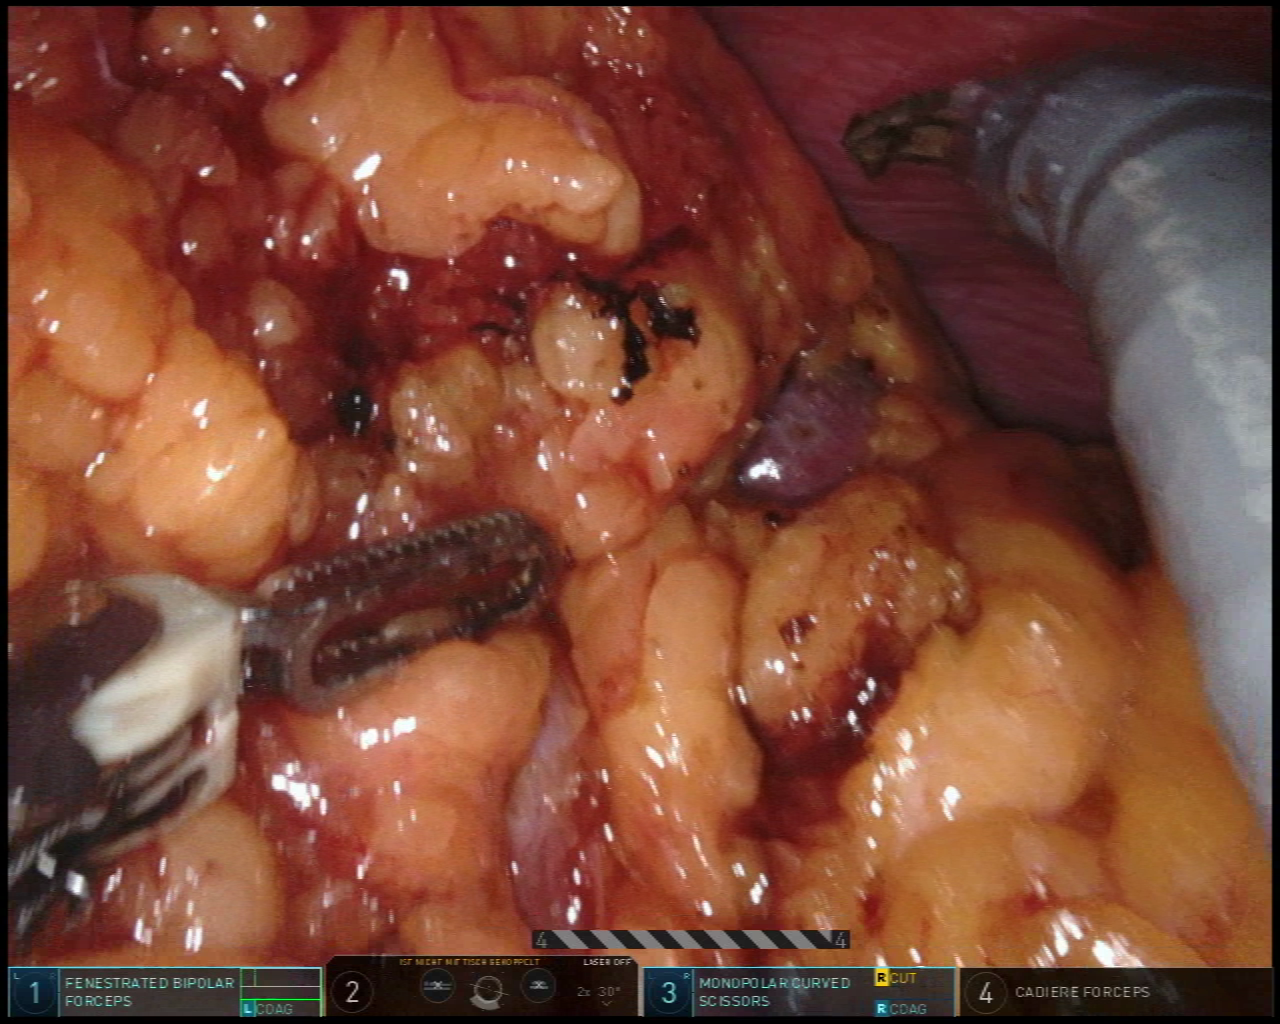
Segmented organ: stomach
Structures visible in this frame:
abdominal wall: yes
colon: no
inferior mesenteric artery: no
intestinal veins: no
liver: no
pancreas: no
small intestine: no
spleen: yes
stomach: yes
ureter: no
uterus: no
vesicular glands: no